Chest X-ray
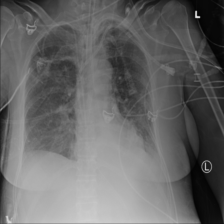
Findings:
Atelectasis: negative
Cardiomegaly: negative
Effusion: positive
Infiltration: negative
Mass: negative
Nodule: negative
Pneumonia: negative
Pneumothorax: negative
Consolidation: negative
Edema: negative
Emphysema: negative
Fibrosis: negative
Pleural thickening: negative
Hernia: negative